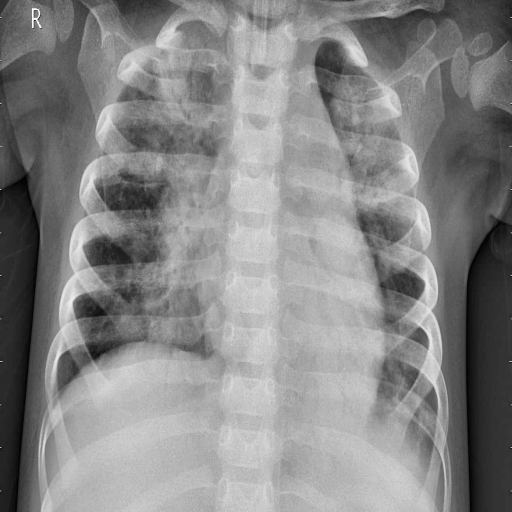
Finding: PNEUMONIA